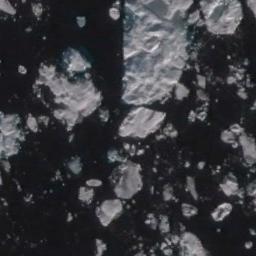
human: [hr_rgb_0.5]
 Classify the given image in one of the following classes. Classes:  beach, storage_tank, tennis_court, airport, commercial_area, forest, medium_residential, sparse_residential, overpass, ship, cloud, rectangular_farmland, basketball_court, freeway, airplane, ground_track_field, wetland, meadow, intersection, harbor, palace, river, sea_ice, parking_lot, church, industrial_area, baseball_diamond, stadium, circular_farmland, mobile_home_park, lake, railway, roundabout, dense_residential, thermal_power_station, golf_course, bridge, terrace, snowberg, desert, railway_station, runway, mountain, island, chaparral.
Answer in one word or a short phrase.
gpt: sea_ice